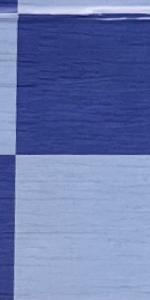
Label: Empty